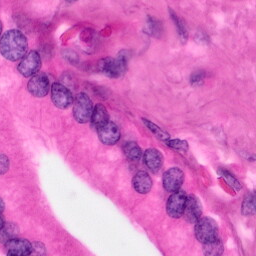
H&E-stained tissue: Pancreatic